Question: I'm trying to create a 'UIActionSheet' similar to Safari's. I haven't been able to find anything in the Apple documentation on how to make a 'UIActionSheet' look like this. Is there a control/API that I am missing that I can use to create what's below, or am I stuck with creating my own UIView and displaying that?
: This appears to be a UIActivityViewController. Is there any way I can add my own custom actions to it?

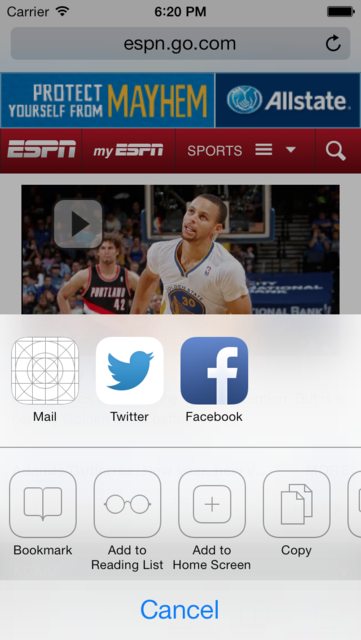
Answer: About the : Yes you can add actions to the UIActivityViewController.
See UIActivity on <URL>.